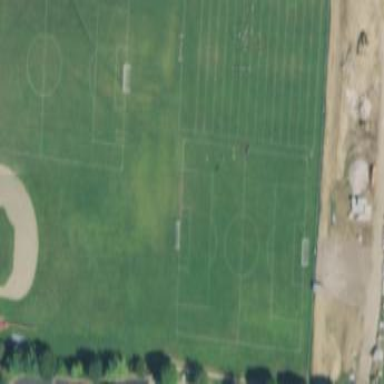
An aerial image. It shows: Soccer pitch for outdoor sports and leisure activities.